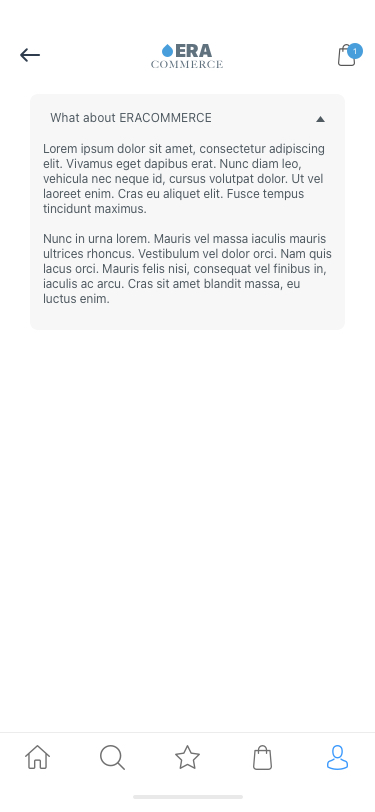
Text in this UI design:
What about ERACOMMERCE
Lorem ipsum dolor sit amet, consectetur adipiscing elit. Vivamus eget dapibus erat. Nunc diam leo, vehicula nec neque id, cursus volutpat dolor. Ut vel laoreet enim. Cras eu aliquet elit. Fusce tempus tincidunt maximus.

Nunc in urna lorem. Mauris vel massa iaculis mauris ultrices rhoncus. Vestibulum vel dolor orci. Nam quis lacus orci. Mauris felis nisi, consequat vel finibus in, iaculis ac arcu. Cras sit amet blandit massa, eu luctus enim.
1